Question: I am using 'scipy.optimize.basinhopping' for finding the minima of a scalar function. I wonder whether it is possible to disable the local minimization part of scipy.optimize.basinhopping? As we can see from the output message below, 'minimization_failures' and 'nit' are nearly the same, indicating that the local minimization part may be useless for the global optimization process of basinhopping --- reason why I would like to disable the local minimization part, for the sake of efficiency.

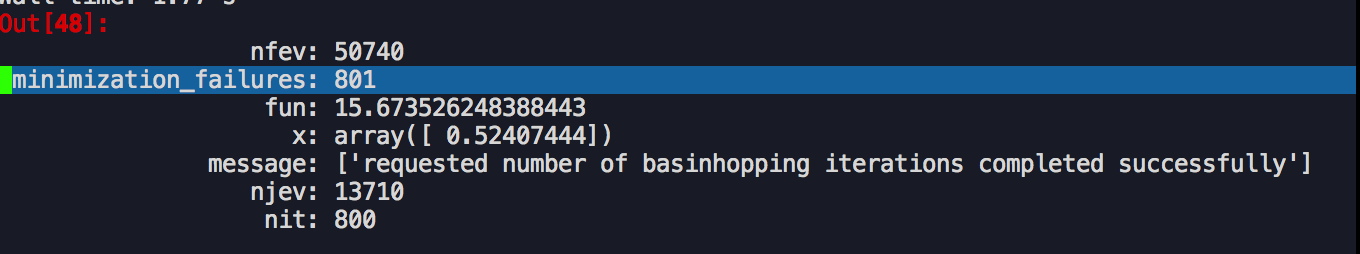
Answer: You can avoid running the minimizer by using a custom minimizer that does nothing.
See the discussion on "Custom minimizers" <URL>:
Basically, you need to write a custom function that returns an <URL> and pass it to basinhopping via the 'method' part of 'minimizer_kwargs', for example
'''
from scipy.optimize import OptimizeResult
def noop_min(fun, x0, args, **options):
return OptimizeResult(x=x0, fun=fun(x0), success=True, nfev=1)
...
sol = basinhopping(..., minimizer_kwargs=dict(method=noop_min))
'''
Note: I don't know how skipping local minimization affects the convergence properties of the basinhopping algorithm.